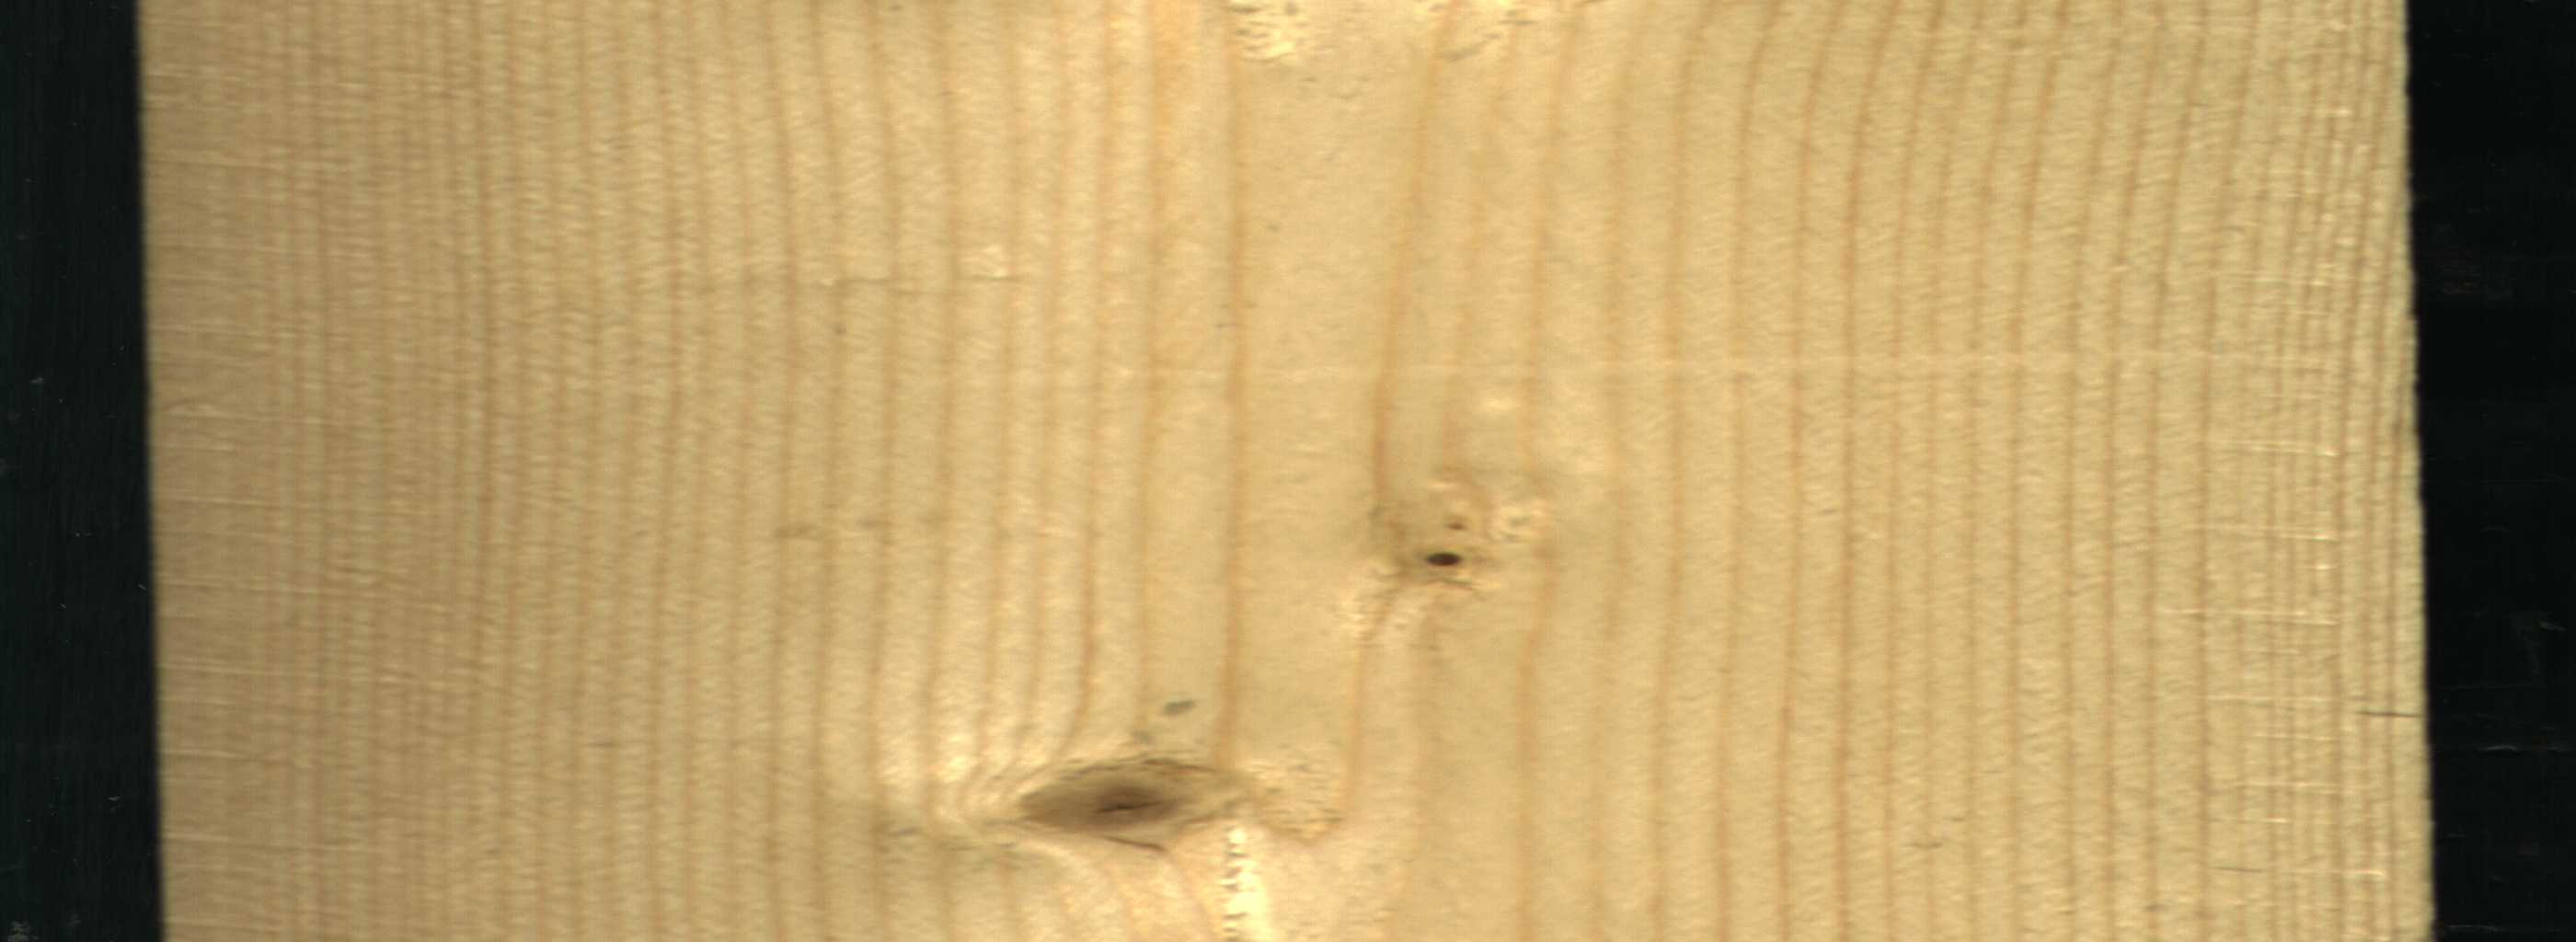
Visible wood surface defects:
Dead_Knot
Live_Knot